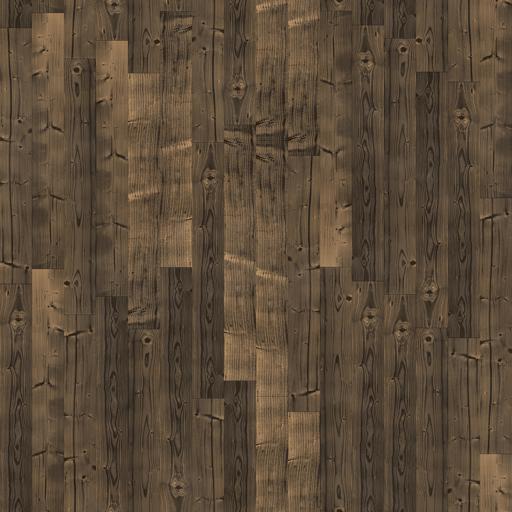
Tags: floor flooring parquet planks wood wooden